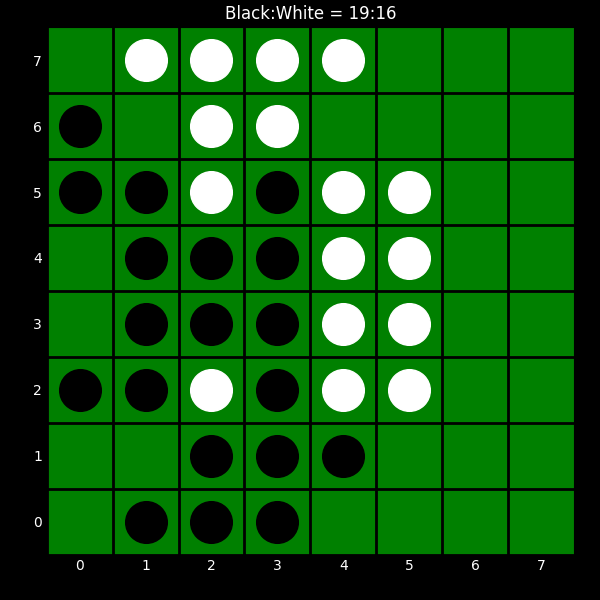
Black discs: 19
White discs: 16